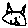
Label: cat